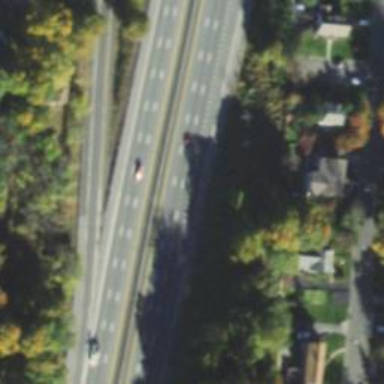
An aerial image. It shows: Asphalt motorway.